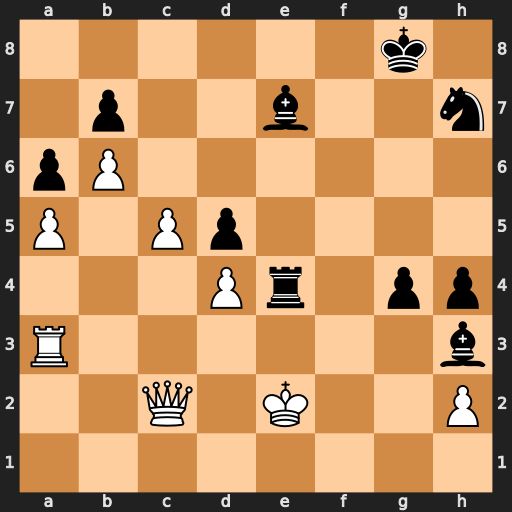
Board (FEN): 6k1/1p2b2n/pP6/P1Pp4/3Pr1pp/R6b/2Q1K2P/8
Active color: w
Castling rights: -
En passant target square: -
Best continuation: Re3 Rxe3+ Kxe3